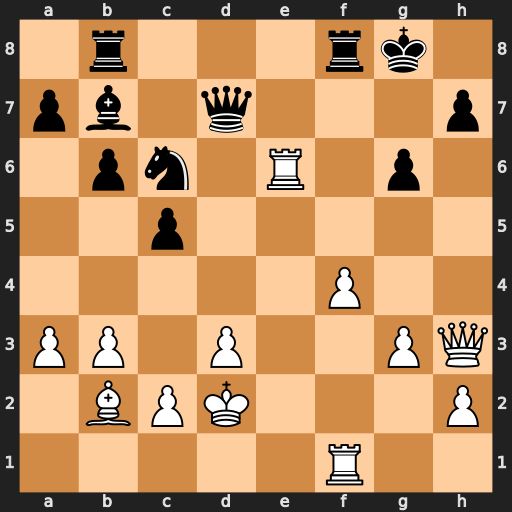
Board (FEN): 1r3rk1/pb1q3p/1pn1R1p1/2p5/5P2/PP1P2PQ/1BPK3P/5R2
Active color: w
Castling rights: -
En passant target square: -
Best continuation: Rxg6+ hxg6 Qxd7